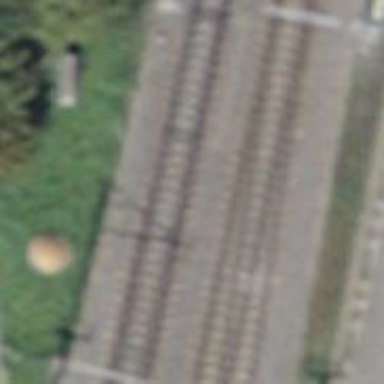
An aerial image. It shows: Railway with electrified tracks and contact line. There are two tracks in total.